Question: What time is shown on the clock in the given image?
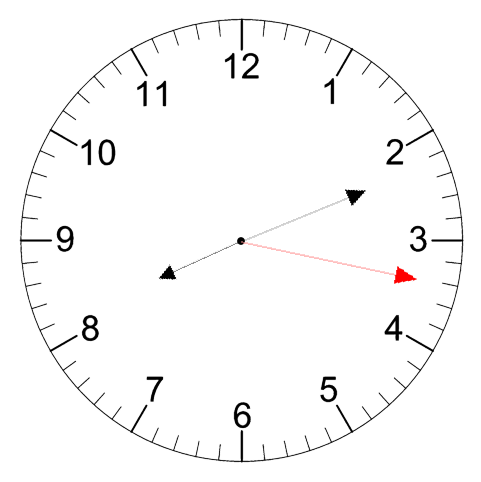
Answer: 08:11:17